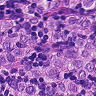
Metastatic tissue present: yes